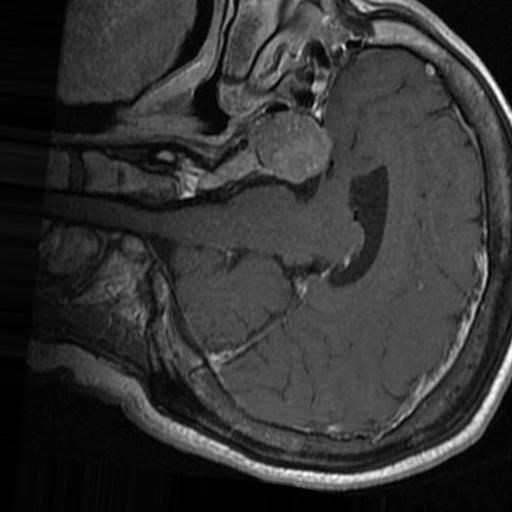
Label: brain_tumor